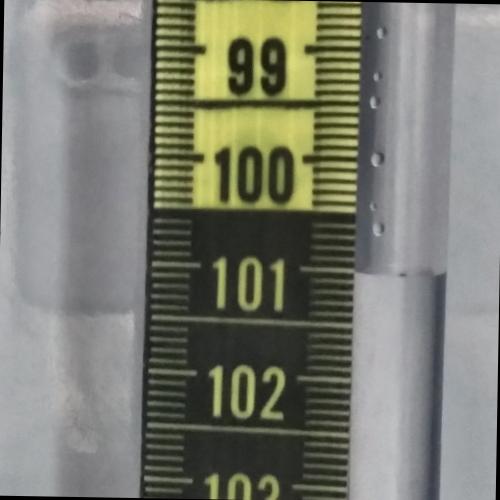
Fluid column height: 101.0 cm